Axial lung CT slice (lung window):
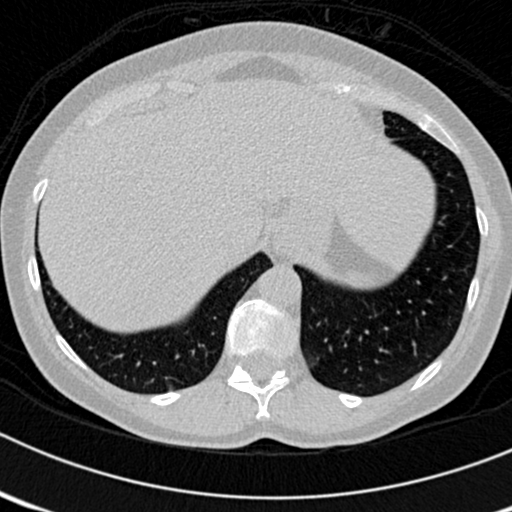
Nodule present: no